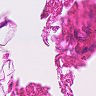
Metastatic tissue present: no